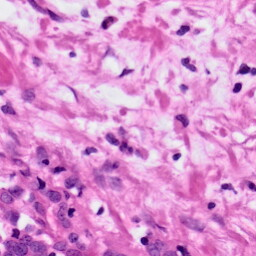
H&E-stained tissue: Ovarian